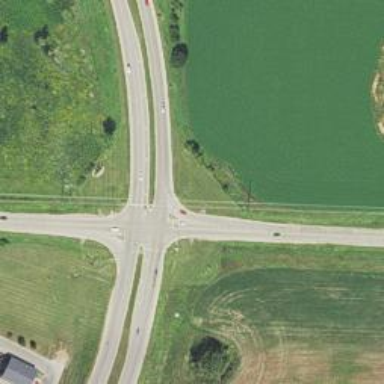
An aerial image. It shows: Secondary link road.